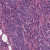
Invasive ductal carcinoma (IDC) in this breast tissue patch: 1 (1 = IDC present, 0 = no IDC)